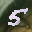
Label: 5